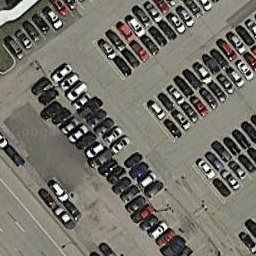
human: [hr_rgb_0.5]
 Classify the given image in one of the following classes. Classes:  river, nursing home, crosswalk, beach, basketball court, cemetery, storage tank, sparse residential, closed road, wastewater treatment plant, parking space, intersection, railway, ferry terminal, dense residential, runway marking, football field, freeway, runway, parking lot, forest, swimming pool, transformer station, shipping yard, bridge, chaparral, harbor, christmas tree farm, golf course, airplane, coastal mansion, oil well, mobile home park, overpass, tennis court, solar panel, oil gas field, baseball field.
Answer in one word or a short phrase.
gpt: parking lot